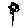
Label: flower